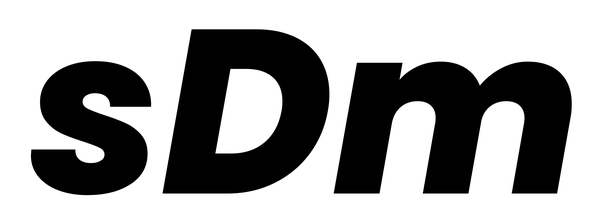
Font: Poppins-ExtraBoldItalic